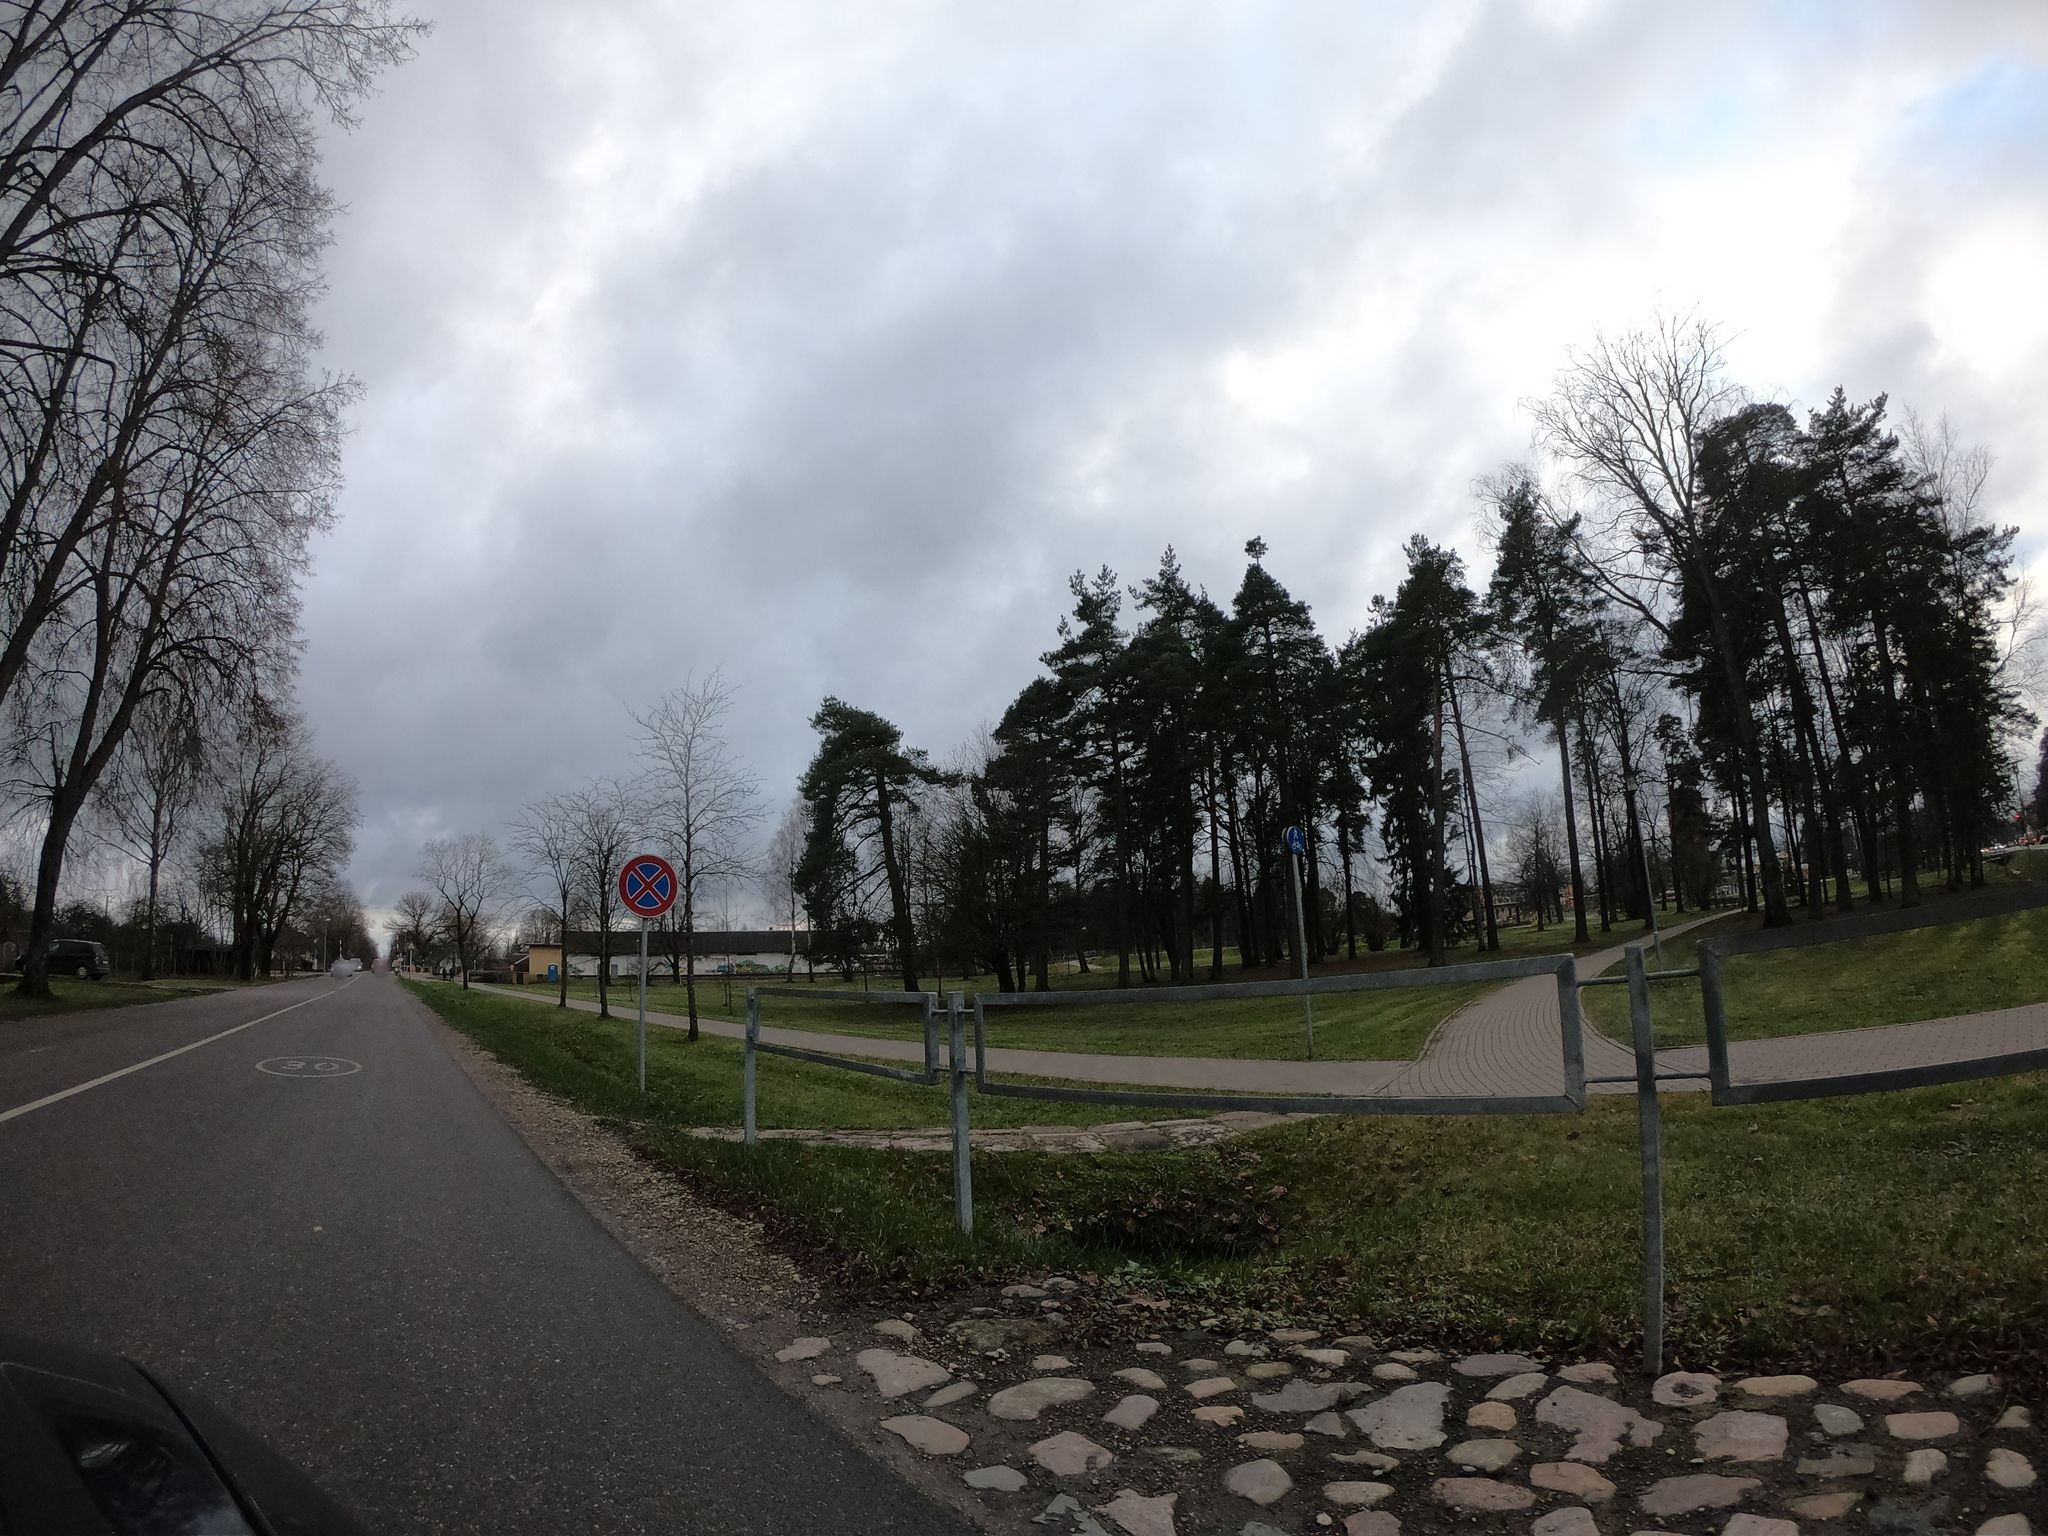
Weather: cloudy
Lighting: day
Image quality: good
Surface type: cycling surface
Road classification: tertiary
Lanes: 2.0
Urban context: rural cluster
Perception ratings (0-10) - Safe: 5.69, Lively: 2.51, Beautiful: 9.62, Boring: 2.58, Depressing: 3.94, Wealthy: 3.93